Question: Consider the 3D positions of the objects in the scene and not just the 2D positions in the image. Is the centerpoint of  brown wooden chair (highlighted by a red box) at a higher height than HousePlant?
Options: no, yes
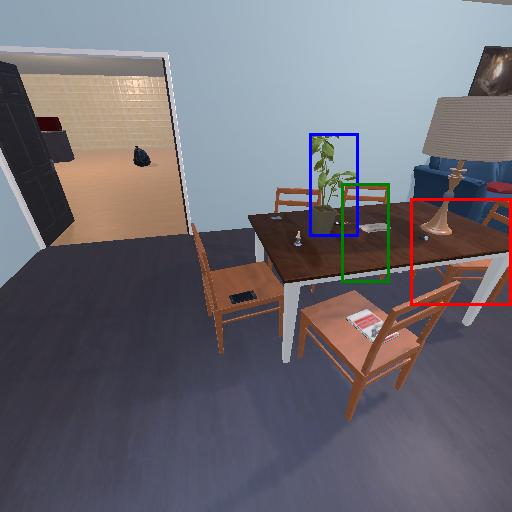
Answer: no